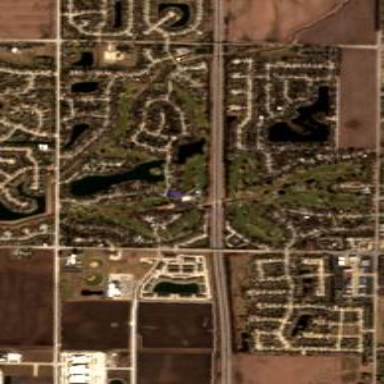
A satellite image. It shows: Golf course.